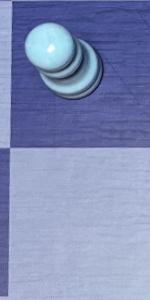
Label: Empty